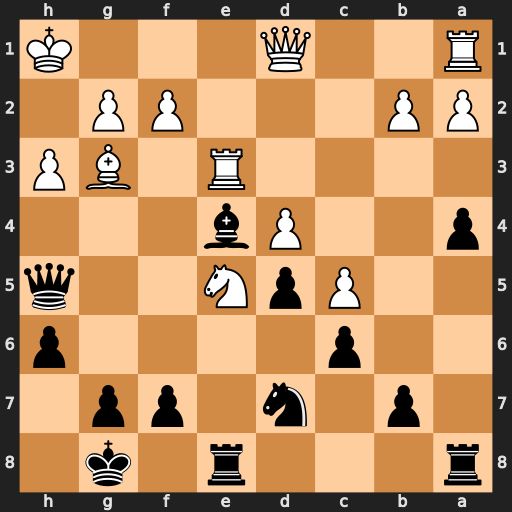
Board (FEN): r3r1k1/1p1n1pp1/2p4p/2PpN2q/p2Pb3/4R1BP/PP3PP1/R2Q3K
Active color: b
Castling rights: -
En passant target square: -
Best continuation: Qxh3+ Kg1 Qxg2#